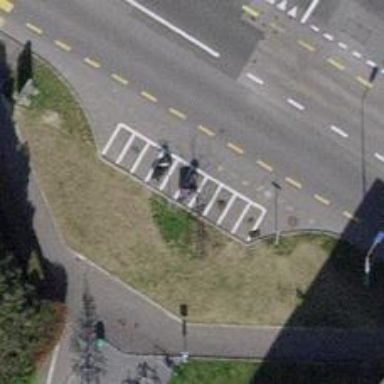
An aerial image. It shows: Motorcycle parking area.